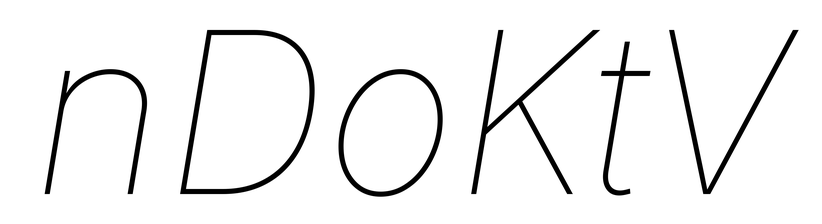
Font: Inter-Italic_Thin_Italic